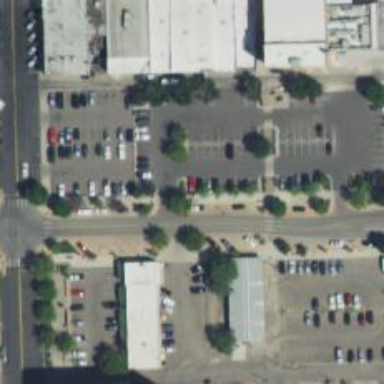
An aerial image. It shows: Parking space.